Question: Hello can somebody help and tell me how to render this with css grid ?
Actually i made this with jQuery but i know i can probably do this with css grid.
I want each second element of each row to be offset.
Thank you

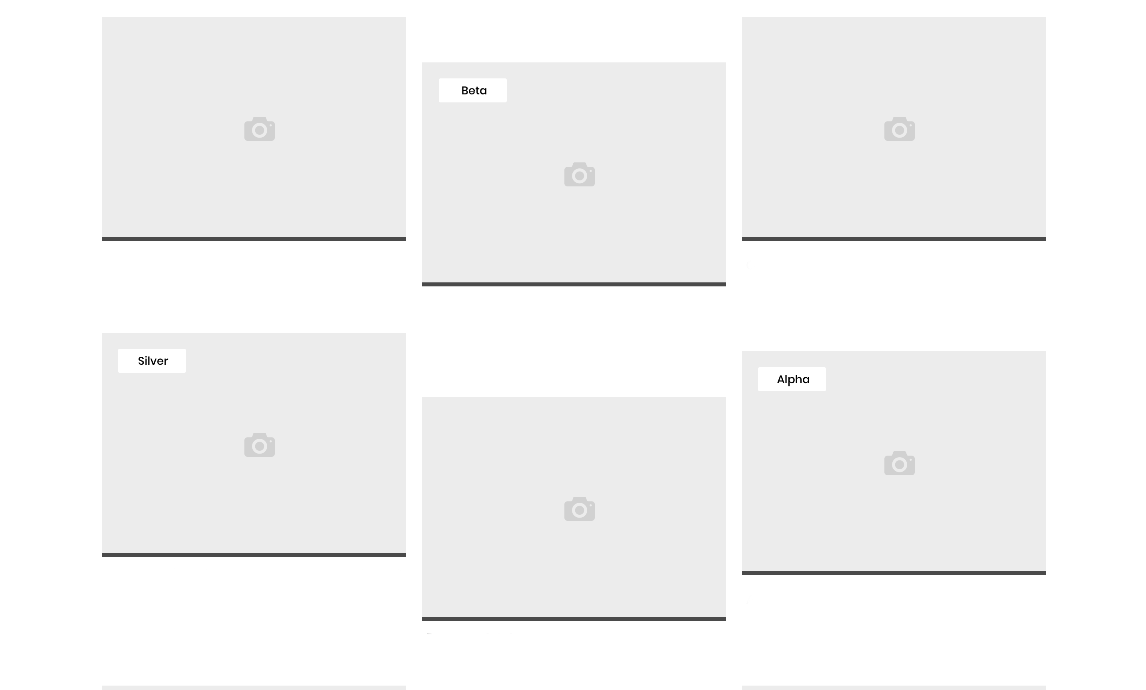
Answer: You could use .col:nth-child(2) to select the second column if your columns separated in a row div every 3 columns.
Or you can use .nth-child(3n+2) if all your columns are in a same row div.
Some more info from w3schools
> Using a formula (an + b). Description: a represents a cycle size, n is a counter (starts at 0), and b is an offset value.